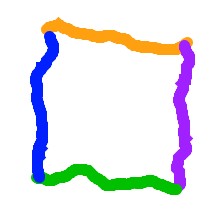
Shape: square